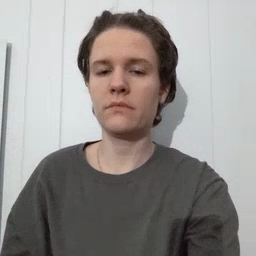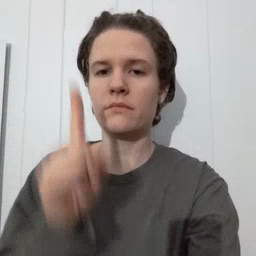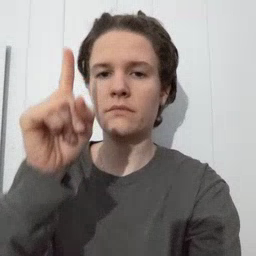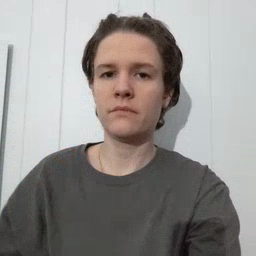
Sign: up